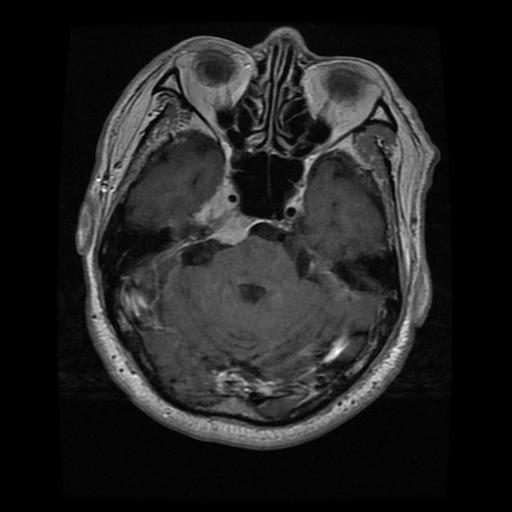
Label: meningioma